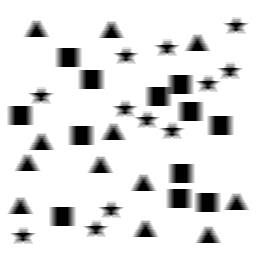
Squares: 12
Triangles: 12
Stars: 12
Total shapes: 36